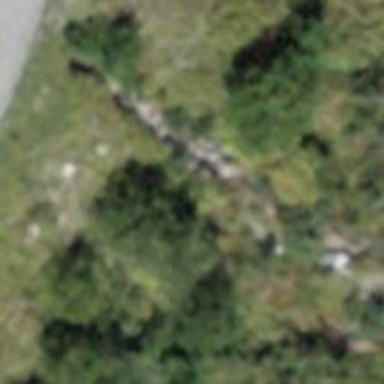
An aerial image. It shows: Culvert tunnel.